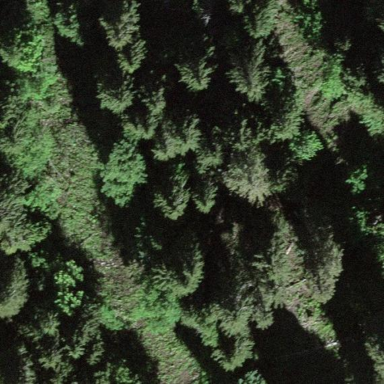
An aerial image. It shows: Forest area.